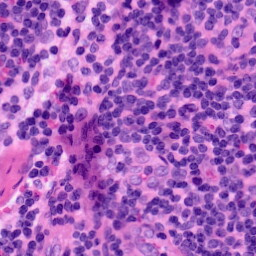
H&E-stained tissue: LymphNode